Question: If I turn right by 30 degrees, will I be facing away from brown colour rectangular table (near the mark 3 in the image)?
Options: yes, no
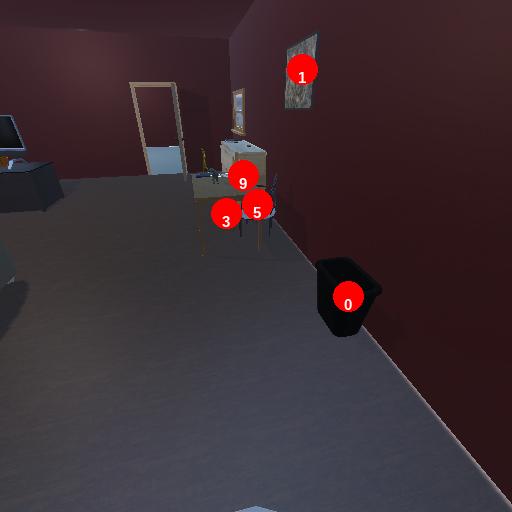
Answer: yes